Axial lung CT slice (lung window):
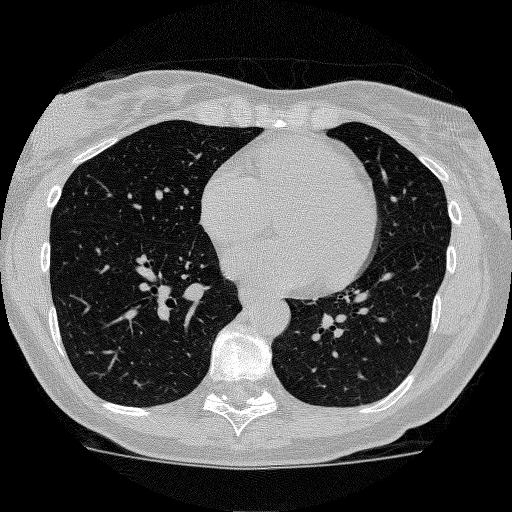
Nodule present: no